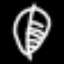
Label: leaf